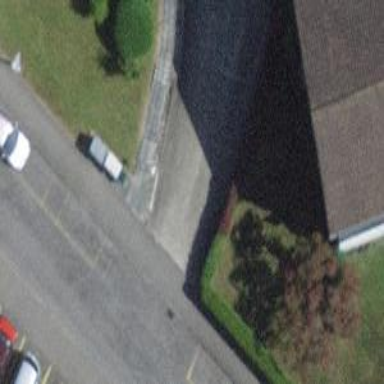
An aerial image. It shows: Road with steps.